Question: I have a delphi program that listens to port 8080 using winsock
here is the code so far:
'''
program Project1;
{$APPTYPE CONSOLE}
uses
Windows,
SysUtils,
WinSock;
var
WSAData: TWSAData;
ServerSocket,ClientSocket: TSocket;
ServerAddr, ClientAddr: TSockAddr;
ClientAddrSize,Status,ret: Integer;
Buffer1,buffer2: array[0..1024] of Char;
begin
writeln('started..');
WSAStartup($0101,WSAData);
ServerSocket:=socket(AF_INET,SOCK_STREAM,IPPROTO_TCP);
ServerAddr.sin_family:=AF_INET;
ServerAddr.sin_port:=htons(8080);
ServerAddr.sin_addr.S_addr:=INADDR_ANY;
bind(ServerSocket,ServerAddr,SizeOf(ServerAddr));
listen(ServerSocket,10);
ClientAddrSize:=SizeOf(ClientAddr);
ClientSocket:=accept(ServerSocket,@ClientAddr,@ClientAddrSize);
if ClientSocket <> INVALID_SOCKET then
begin
while True do
begin
ret:=recv(ClientSocket,Buffer2,SizeOf(Buffer2),0);
Writeln(Buffer2);
Readln(Input, Buffer1);
ret:=send(ClientSocket,Buffer1,SizeOf(Buffer1),0);
end;
end;
end.
'''
As you can see from the screenshot here:

I open netcat and connect to my program using "nc 127.0.0.1 8080 -e cmd.exe"
to open a remote command shell.
My program gets the first lines that you normally see when you open a command prompt but later i can't execute commands like "dir", even though I send the command after
'''
Readln(Input, Buffer1);
'''
Any ideas?
EDIT: As you can see, the "dir" command is written below the "C:\>"
i need to do it like netcat, perhaps i need to create a pipe for the command.
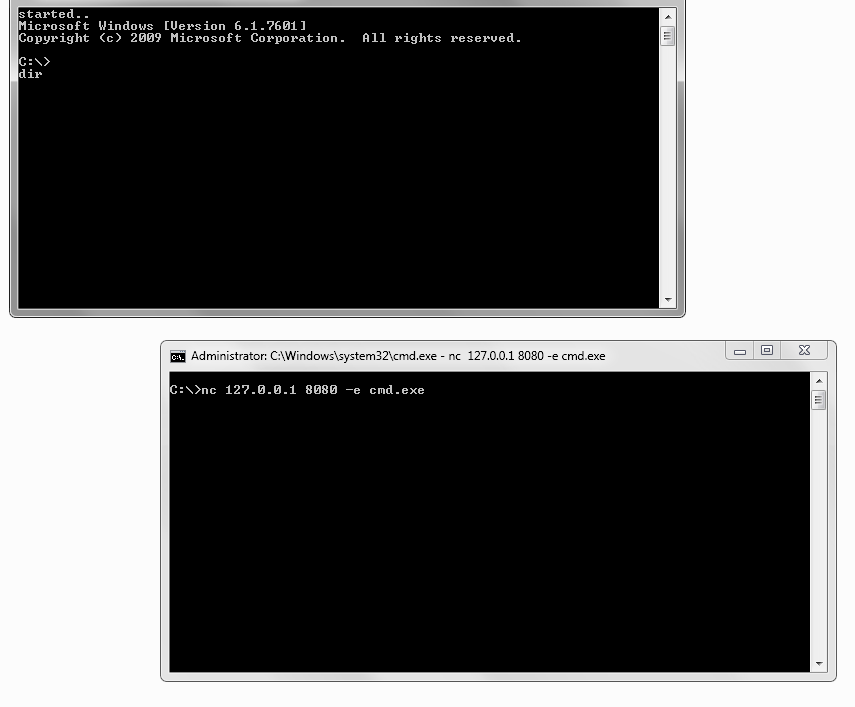
Answer: This is not absolutely correct so far, because for some reason it echoes back the first command and for the rest it needs two enters to execute.
'''
program Project1;
{$APPTYPE CONSOLE}
uses
Windows,
SysUtils,
WinSock,
uSockFunc in 'uSockFunc.pas';
var
WSAData: TWSAData;
ServerSocket,ClientSocket: TSocket;
ServerAddr, ClientAddr: TSockAddr;
ClientAddrSize: Integer;
Buffer1, buffer2 : string;
begin
writeln('started..');
WSAStartup($101,WSAData);
ServerSocket:=socket(AF_INET,SOCK_STREAM,IPPROTO_TCP);
ServerAddr.sin_family:=AF_INET;
ServerAddr.sin_port:=htons(8080);
ServerAddr.sin_addr.S_addr:=INADDR_ANY;
bind(ServerSocket,ServerAddr,SizeOf(ServerAddr));
listen(ServerSocket,10);
ClientAddrSize:=SizeOf(ClientAddr);
ClientSocket:=accept(ServerSocket,@ClientAddr,@ClientAddrSize);
if ClientSocket <> INVALID_SOCKET then
begin
while True do
begin
Buffer2 := RecvLn(ClientSocket, #$A);
Writeln(Buffer2);
Buffer2 := '';
Readln(Input, Buffer1);
SendString(ClientSocket, Buffer1 + #13#10);
Buffer1 := '';
end;
end;
end.
'''
I also used this unit which is not mine for the "SendString" and "RecvLn" function:
'''
unit uSockFunc;
interface
uses windows, winsock;
const
EOL = #13#10;
function Connect(address : String; port : Integer) : Integer;
procedure Disconnect(sinsock : TSocket);
function SendBuf(s : TSocket; var Buffer; Len : Integer) : Integer;
function SendString(s : TSocket; str : String) : Integer;
function RecvLn(s : TSocket; Delim: String = EOL): String;
function RecvLen(s : TSocket) : Integer;
function RecvBuf(s : TSocket; var Buffer; Len : Integer) : Integer;
implementation
function Connect(address : String; port : Integer) : Integer;
var
sinsock : TSocket;
SockAddrIn : TSockAddrIn;
hostent : PHostEnt;
begin
sinsock := Winsock.socket(PF_INET, SOCK_STREAM, IPPROTO_TCP);
SockAddrIn.sin_family := AF_INET;
SockAddrIn.sin_port := htons(Port);
SockAddrIn.sin_addr.s_addr := inet_addr(pchar(address));
if SockAddrIn.sin_addr.s_addr = INADDR_NONE then
begin
HostEnt := gethostbyname(pchar(Address));
if HostEnt = nil then
begin
result := SOCKET_ERROR;
Exit;
end;
SockAddrIn.sin_addr.s_addr := Longint(PLongint(HostEnt^.h_addr_list^)^);
end; //CHANGE MADE
if Winsock.Connect(sinSock, SockAddrIn, SizeOf(SockAddrIn)) = SOCKET_ERROR Then
result := SOCKET_ERROR
else
result := sinsock;
end;
function SendBuf(s : TSocket; var Buffer; Len : Integer) : Integer;
begin
Result := send(s, Buffer, Len, 0);
end;
function SendString(s : TSocket; str : String) : Integer;
begin
result := SendBuf(s, str[1],Length(str));
end;
function RecvLn(s : TSocket; Delim: String = EOL): String;
const
BUFFER_SIZE = 255;
var
Buffer: String;
I, L: Cardinal;
begin
Result := '';
I := 1;
L := 1;
SetLength(Buffer, BUFFER_SIZE);
while (L <= Cardinal(Length(Delim))) do
begin
if recv(s, Buffer[I], 1, 0) < 1 then Exit;
///
if Buffer[I] = Delim[L] then
Inc(L)
else
L := 1;
Inc(I);
if I > BUFFER_SIZE then
begin
Result := Result + Buffer;
I := 1;
end;
end;
Result := Result + Copy(Buffer, 0, I - L);
end;
function RecvLen(s : TSocket) : Integer;
begin
if ioctlsocket(s, FIONREAD, Longint(Result)) = SOCKET_ERROR then
begin
Result := SOCKET_ERROR;
end;
end;
function RecvBuf(s : TSocket; var Buffer; Len : Integer) : Integer;
begin
Result := recv(s, Buffer, Len, 0);
if (Result = SOCKET_ERROR) and (WSAGetLastError = WSAEWOULDBLOCK) then
begin
Result := 0;
end;
end;
procedure Disconnect(sinsock : TSocket);
begin
closesocket(sinsock);
end;
end.
'''